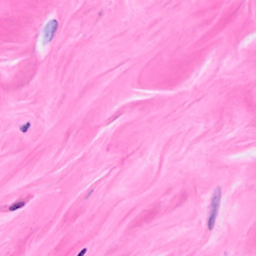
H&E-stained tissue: Breast